Aerial crown-view tile of a tropical tree (Barro Colorado Island, Panama), acquired 20250124:
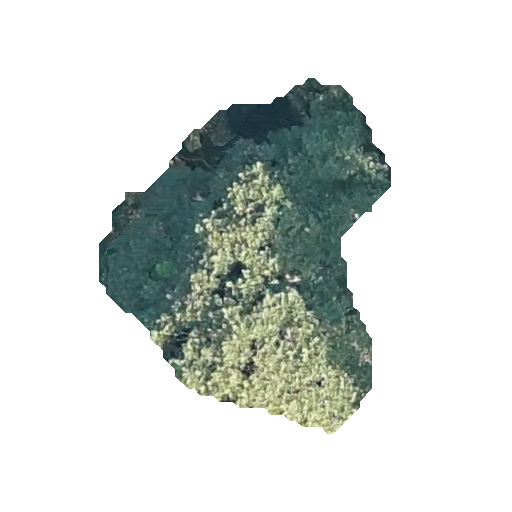
Species: Jacaranda copaia
GBIF accepted scientific name: Jacaranda copaia
Crown area: 99.899 m²